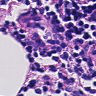
Metastatic tissue present: no